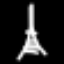
Label: The Eiffel Tower